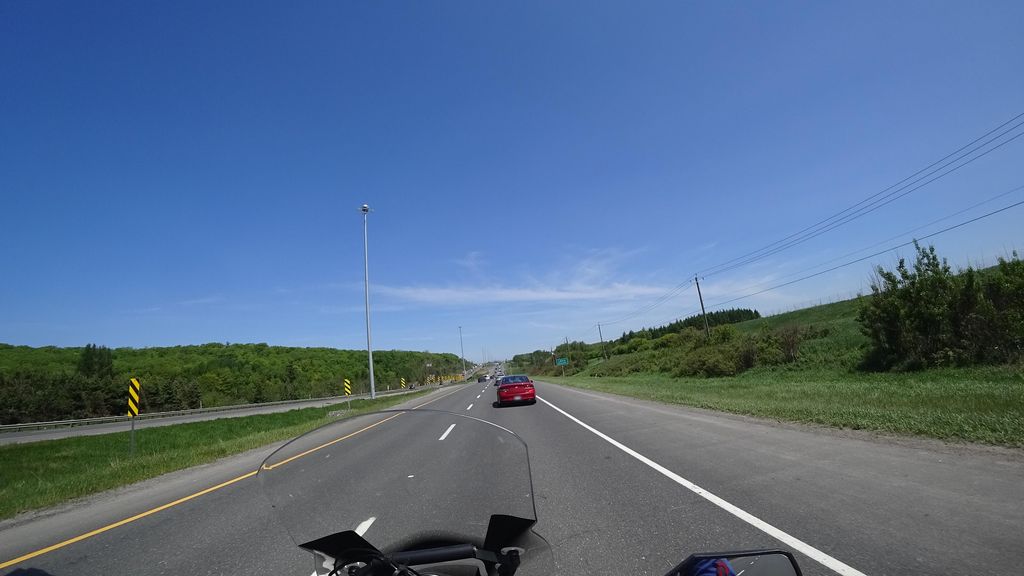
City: quebec_city